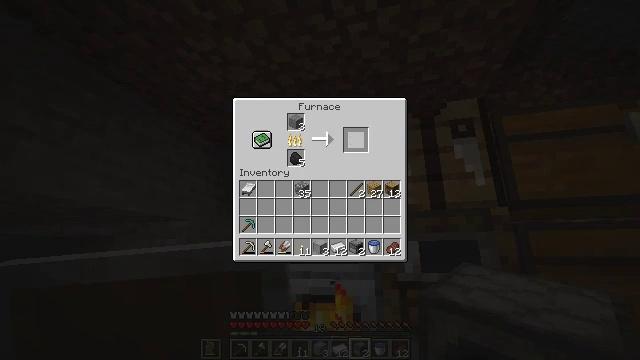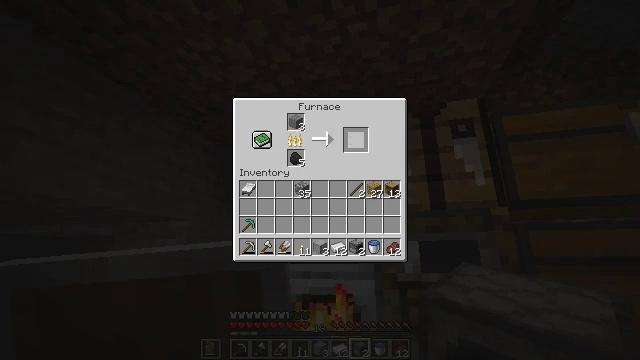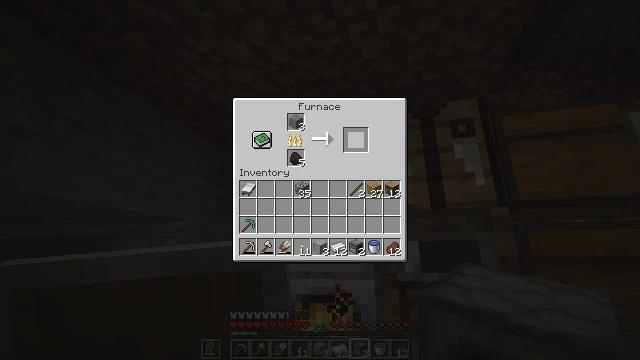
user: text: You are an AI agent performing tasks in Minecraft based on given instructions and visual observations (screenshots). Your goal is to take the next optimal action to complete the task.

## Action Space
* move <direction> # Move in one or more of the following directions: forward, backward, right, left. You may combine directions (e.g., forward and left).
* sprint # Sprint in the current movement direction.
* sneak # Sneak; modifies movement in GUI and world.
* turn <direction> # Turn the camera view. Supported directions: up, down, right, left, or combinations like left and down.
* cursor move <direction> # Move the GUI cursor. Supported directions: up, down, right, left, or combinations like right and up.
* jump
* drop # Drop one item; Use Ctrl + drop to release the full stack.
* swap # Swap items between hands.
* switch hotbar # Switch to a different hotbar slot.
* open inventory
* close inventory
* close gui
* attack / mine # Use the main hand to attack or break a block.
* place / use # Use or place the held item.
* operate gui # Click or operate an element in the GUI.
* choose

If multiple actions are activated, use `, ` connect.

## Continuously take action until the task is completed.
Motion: motion action
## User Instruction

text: Craft a smooth stone.
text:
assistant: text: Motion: no_op
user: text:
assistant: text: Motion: no_op
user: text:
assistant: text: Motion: no_op